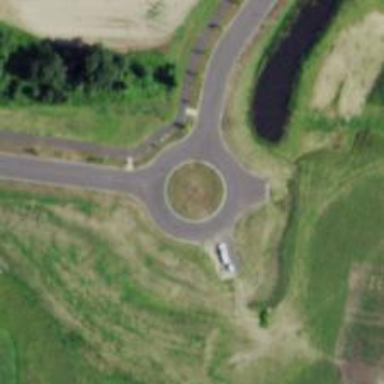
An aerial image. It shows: Turning loop on the road.